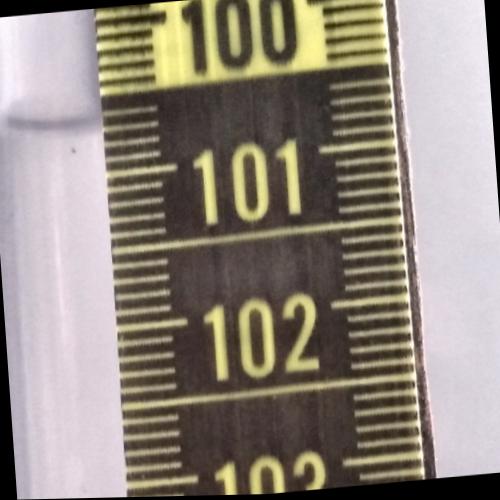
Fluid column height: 100.7 cm